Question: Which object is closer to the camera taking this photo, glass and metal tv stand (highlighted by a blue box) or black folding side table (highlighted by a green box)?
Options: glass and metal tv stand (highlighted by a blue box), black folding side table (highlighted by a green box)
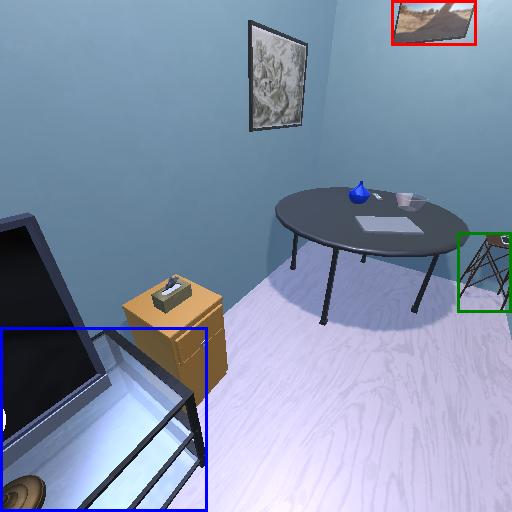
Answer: glass and metal tv stand (highlighted by a blue box)